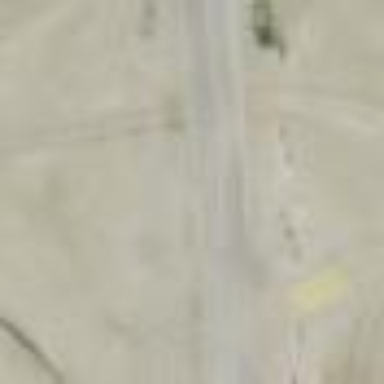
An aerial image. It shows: Tertiary road with asphalt surface leading to roundabout junction.